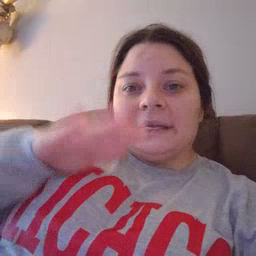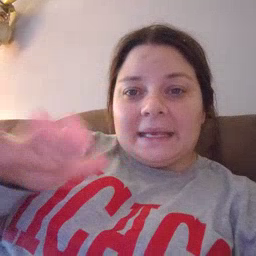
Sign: clean